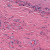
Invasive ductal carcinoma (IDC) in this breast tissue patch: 0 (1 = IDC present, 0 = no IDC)